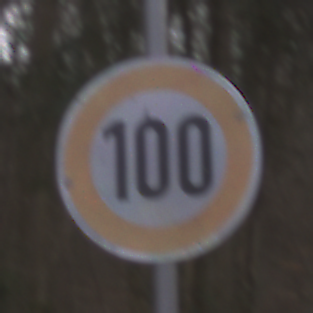
Verkehrszeichen: Geschwindigkeit100
Umgebung: Outdoor, Nature
Tageszeit: MorningAfternoon
Wetter: Overcast
Licht: Natural
Jahreszeit: Autumn
Kontrast: LowContrast